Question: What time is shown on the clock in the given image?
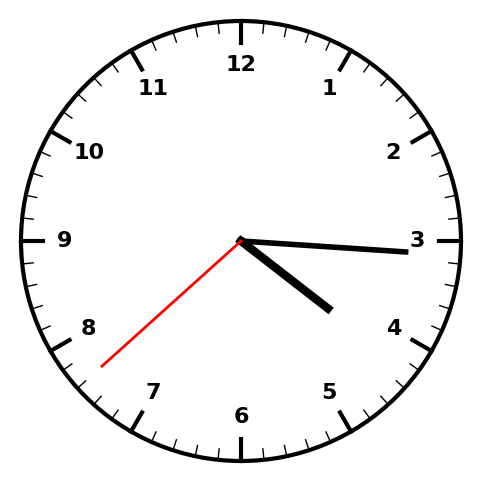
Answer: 04:15:38